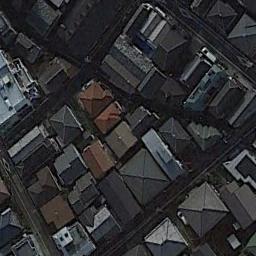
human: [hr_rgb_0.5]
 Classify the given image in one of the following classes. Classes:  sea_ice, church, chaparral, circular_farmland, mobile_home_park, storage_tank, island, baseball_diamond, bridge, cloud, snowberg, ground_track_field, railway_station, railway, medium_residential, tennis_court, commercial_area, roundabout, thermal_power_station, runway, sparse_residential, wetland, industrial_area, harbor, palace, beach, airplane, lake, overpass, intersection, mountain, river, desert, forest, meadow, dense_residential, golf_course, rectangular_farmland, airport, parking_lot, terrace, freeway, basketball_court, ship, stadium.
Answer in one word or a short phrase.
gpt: dense_residential